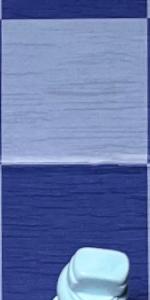
Label: Empty